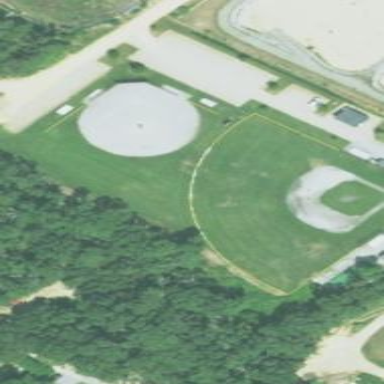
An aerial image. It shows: Baseball pitch for leisure land.